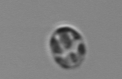
Label: Dinophyceae